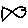
Label: fish